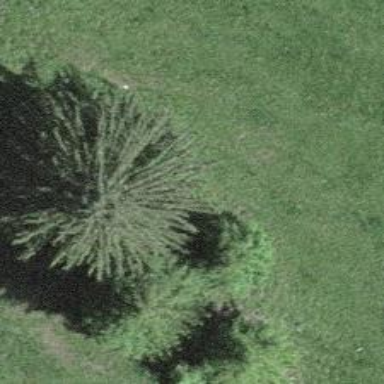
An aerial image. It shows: Evergreen needle-leaved tree in agricultural setting.